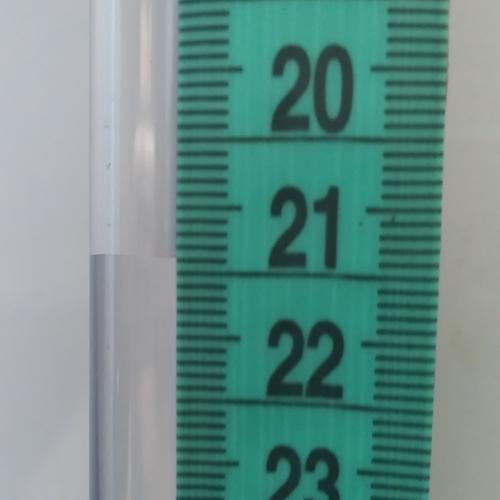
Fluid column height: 21.4 cm